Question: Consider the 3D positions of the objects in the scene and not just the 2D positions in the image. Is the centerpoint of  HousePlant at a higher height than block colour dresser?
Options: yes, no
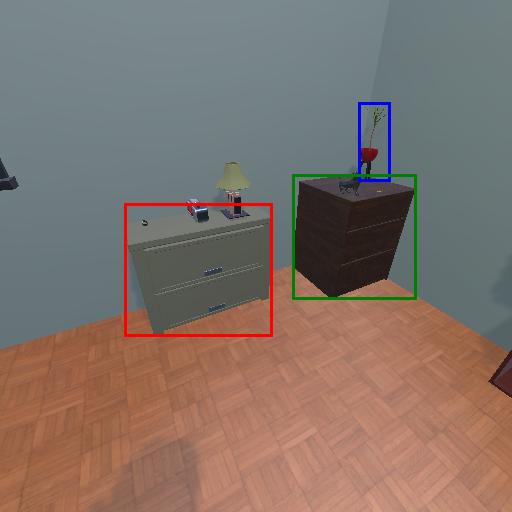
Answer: yes